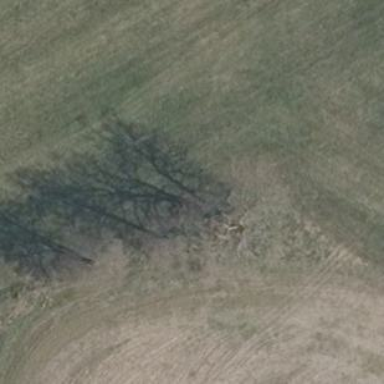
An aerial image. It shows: Landmark tree with broadleaved deciduous leaves.